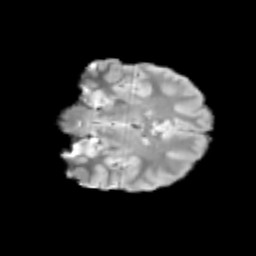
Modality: T2w
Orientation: coronal
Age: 13
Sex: male
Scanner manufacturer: siemens
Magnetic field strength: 3 T
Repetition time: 3.8 s
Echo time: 0.07 s